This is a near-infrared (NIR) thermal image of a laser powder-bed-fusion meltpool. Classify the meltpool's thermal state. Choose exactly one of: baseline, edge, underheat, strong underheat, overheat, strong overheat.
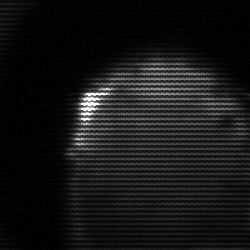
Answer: edge